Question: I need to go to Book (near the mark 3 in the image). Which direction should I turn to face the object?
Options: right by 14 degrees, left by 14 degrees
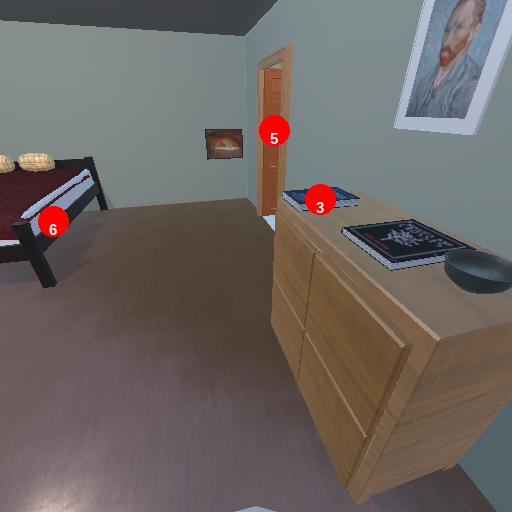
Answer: right by 14 degrees